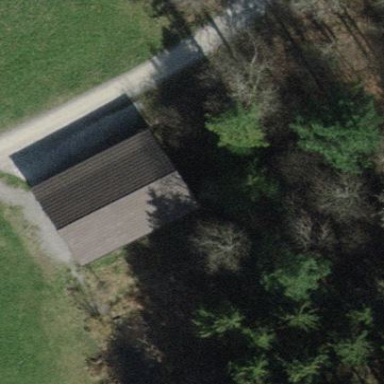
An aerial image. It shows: Hut.